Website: home-depot
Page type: delivery-shipping
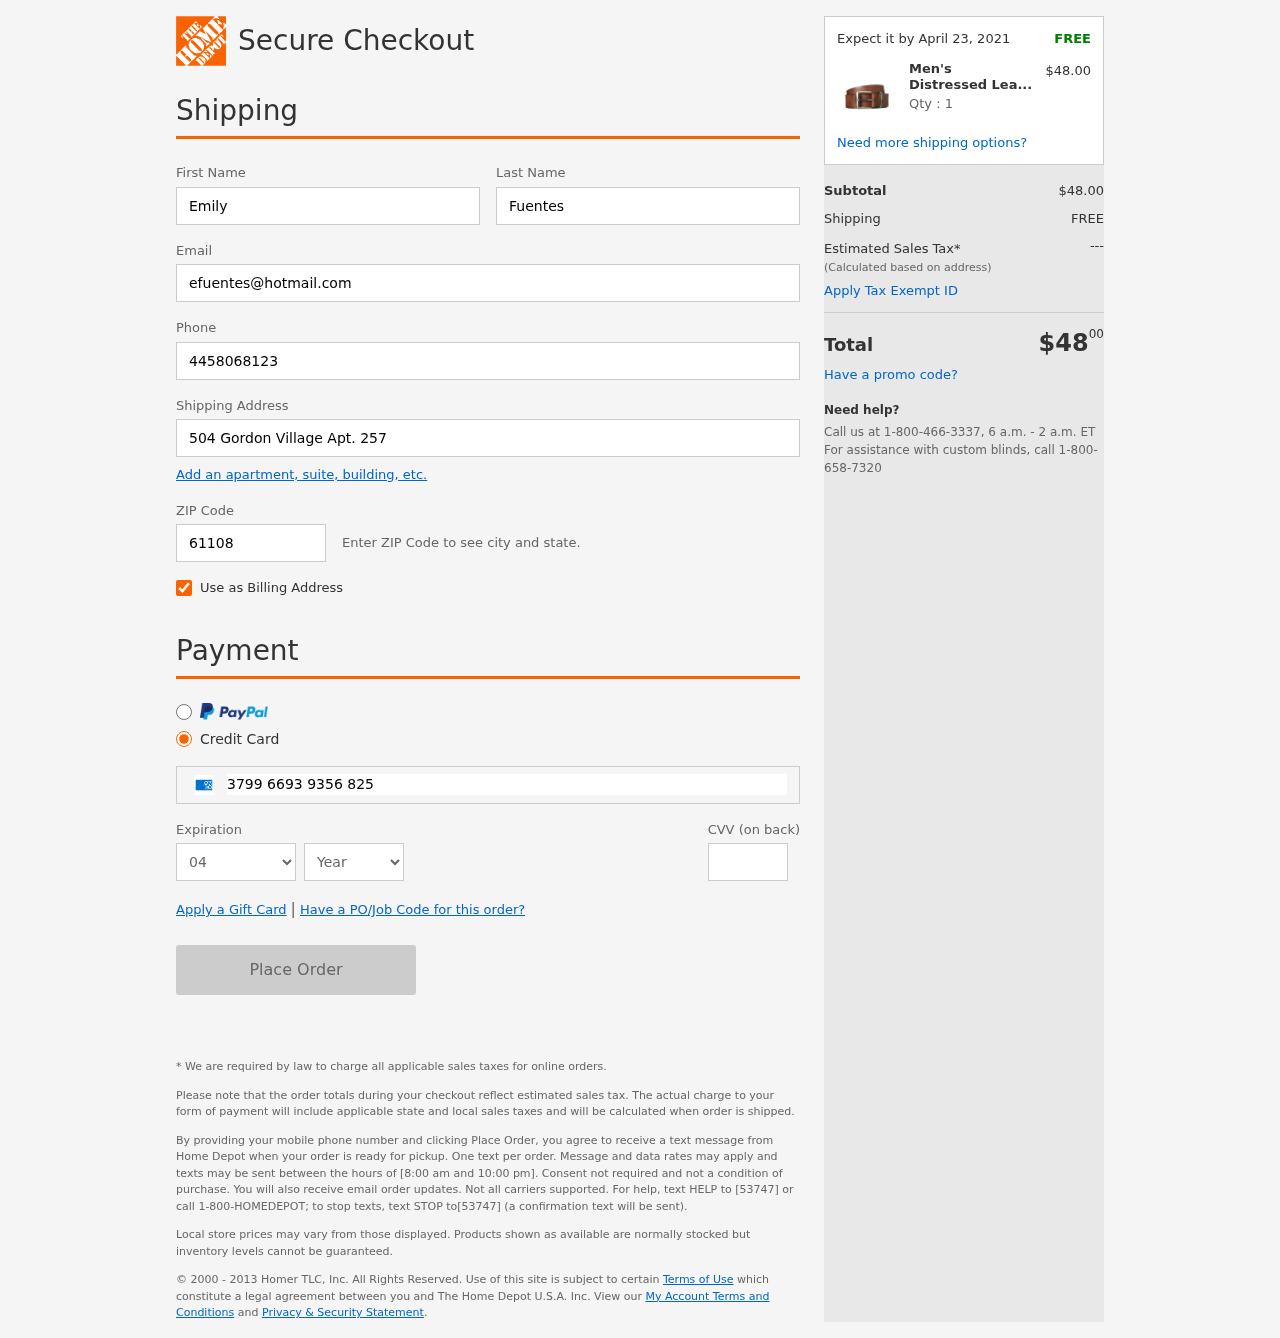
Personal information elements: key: PII_CARD_CVV
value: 5707
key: PII_CARD_EXPIRY_MONTH
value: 04
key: PII_CARD_EXPIRY_YEAR
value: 30
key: PII_CARD_NUMBER
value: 3799 6693 9356 825
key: PII_EMAIL
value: efuentes@hotmail.com
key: PII_FIRSTNAME
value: Emily
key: PII_LASTNAME
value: Fuentes
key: PII_PHONE
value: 4458068123
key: PII_POSTCODE
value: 61108
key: PII_STREET
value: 504 Gordon Village Apt. 257
Product elements: key: PRODUCT1_NAME
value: Men's Distressed Leather Casual Belt
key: PRODUCT1_PRICE
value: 48
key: PRODUCT1_QUANTITY
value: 1
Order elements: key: ORDER_DELIVERY_DATE
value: Expect it by April 23, 2021
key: ORDER_SUBTOTAL
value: $48.00
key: ORDER_SHIPPING_COST
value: FREE
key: ORDER_TOTAL
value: $4800